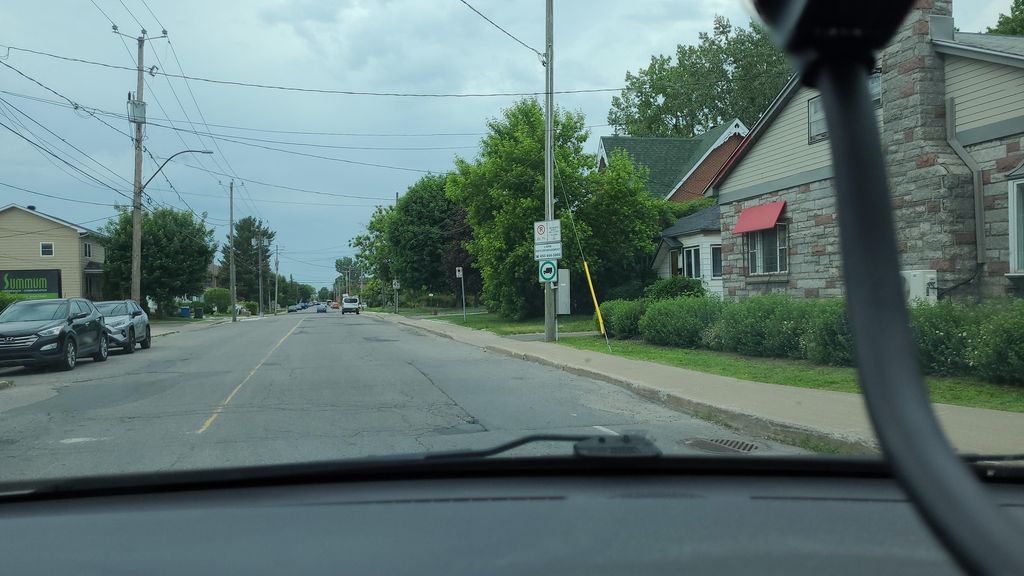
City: montreal